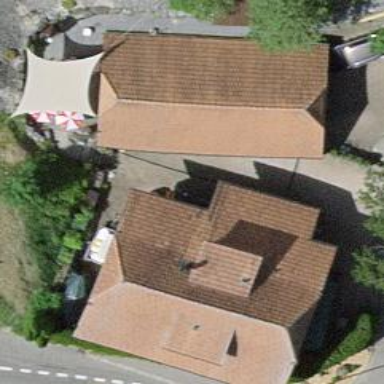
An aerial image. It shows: Residential building with half-hipped roof shape.